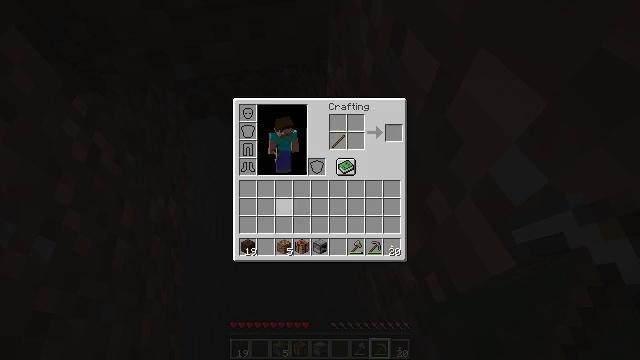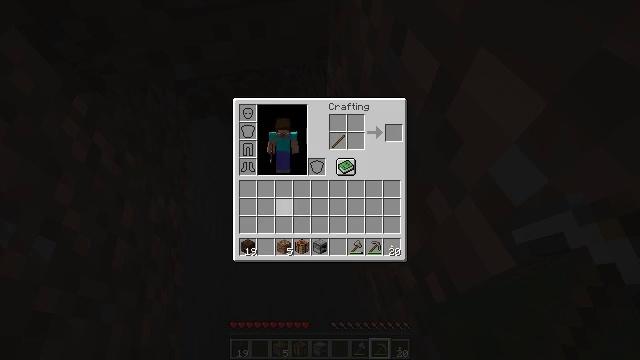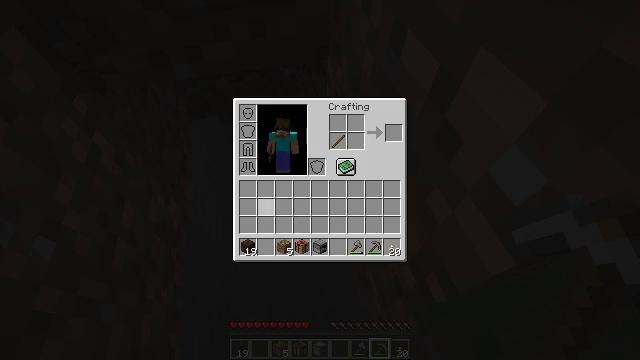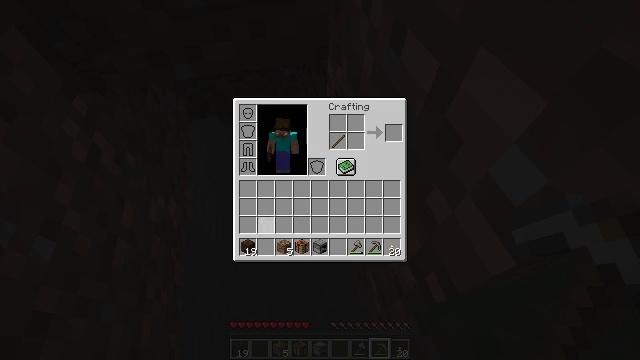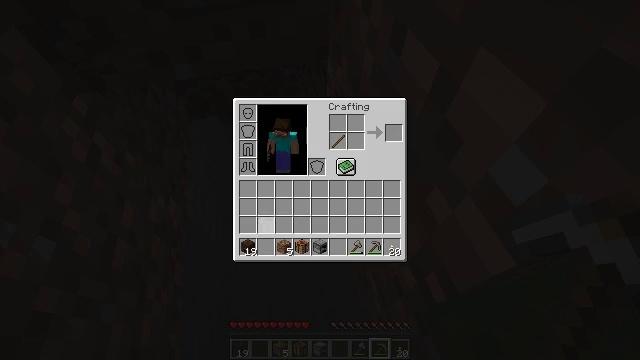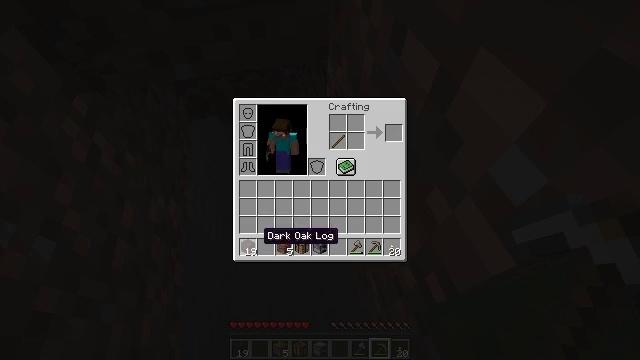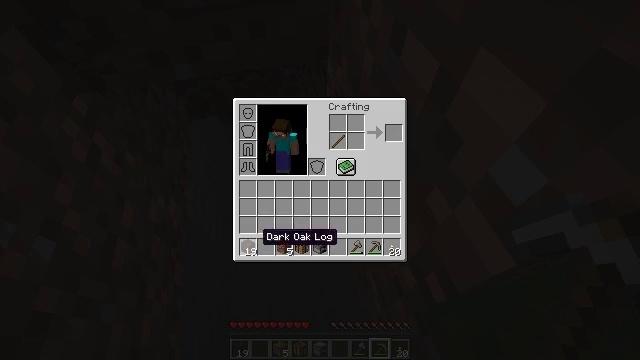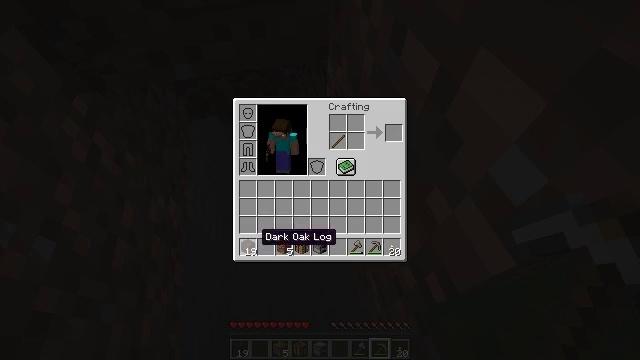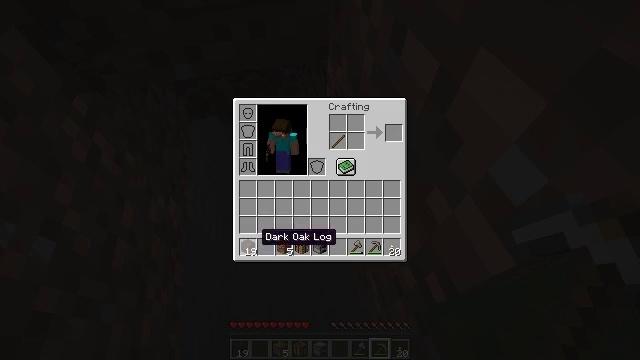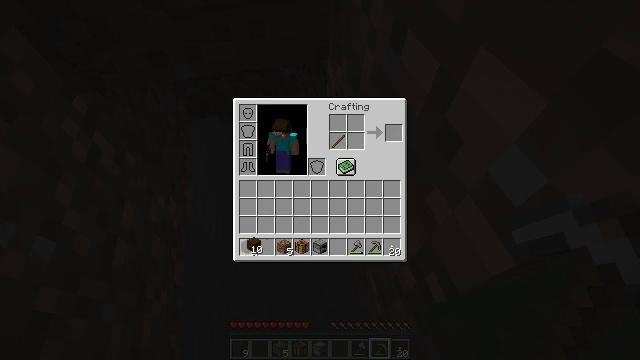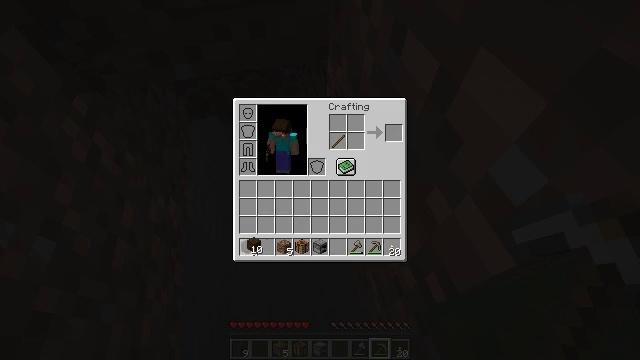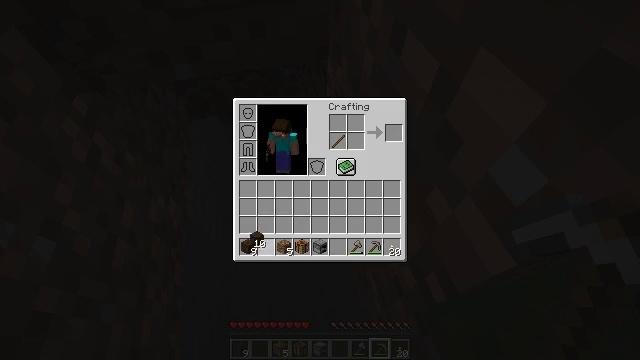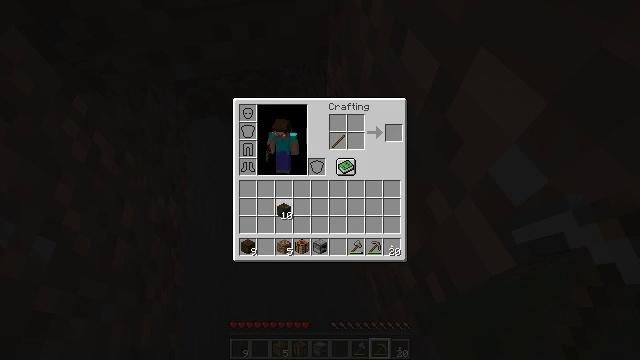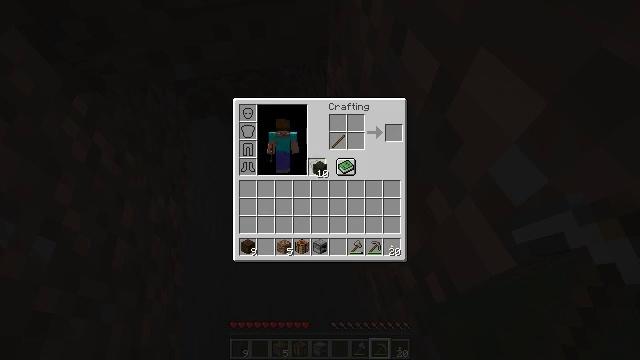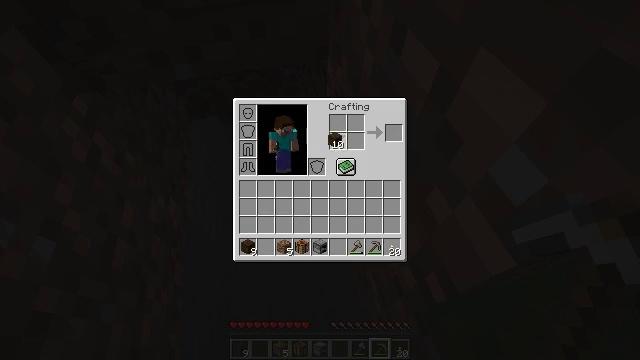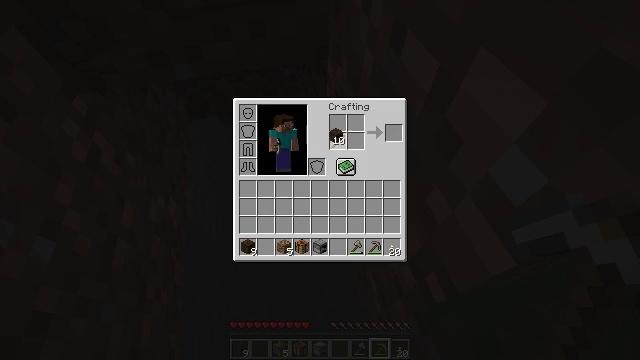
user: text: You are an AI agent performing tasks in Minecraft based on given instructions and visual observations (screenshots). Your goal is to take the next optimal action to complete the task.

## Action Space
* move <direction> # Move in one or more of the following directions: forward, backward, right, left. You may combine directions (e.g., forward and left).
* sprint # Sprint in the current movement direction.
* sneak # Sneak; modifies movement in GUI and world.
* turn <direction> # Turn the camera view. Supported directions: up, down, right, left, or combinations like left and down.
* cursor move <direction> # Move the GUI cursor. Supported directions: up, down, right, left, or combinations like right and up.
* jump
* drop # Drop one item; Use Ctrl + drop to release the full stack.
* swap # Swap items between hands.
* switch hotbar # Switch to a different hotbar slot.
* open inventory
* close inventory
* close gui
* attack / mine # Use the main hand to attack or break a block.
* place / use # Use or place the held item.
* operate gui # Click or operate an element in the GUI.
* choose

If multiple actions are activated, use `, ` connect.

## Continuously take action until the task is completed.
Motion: motion action
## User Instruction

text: Create dark oak planks using dark oak logs.
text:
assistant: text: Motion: cursor move left, open gui
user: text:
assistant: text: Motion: no_op
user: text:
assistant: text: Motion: cursor move down
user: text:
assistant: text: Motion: cursor move left and down
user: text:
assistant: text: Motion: cursor move down
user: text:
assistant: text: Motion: no_op
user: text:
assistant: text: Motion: no_op
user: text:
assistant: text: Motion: no_op
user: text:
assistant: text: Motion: choose
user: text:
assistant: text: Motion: choose
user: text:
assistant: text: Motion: choose
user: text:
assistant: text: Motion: cursor move right and up
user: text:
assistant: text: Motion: cursor move right and up
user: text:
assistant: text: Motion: cursor move right and up
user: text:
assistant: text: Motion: no_op
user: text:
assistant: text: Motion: no_op
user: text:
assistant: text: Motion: no_op
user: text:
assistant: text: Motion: no_op
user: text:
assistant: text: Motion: no_op
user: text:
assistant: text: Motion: no_op
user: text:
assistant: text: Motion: cursor move right
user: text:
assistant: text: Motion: cursor move right and down
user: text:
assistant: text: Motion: no_op
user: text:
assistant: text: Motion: no_op
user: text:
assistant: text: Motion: cursor move left
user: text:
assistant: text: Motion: no_op
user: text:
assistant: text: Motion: no_op
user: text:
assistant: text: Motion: no_op
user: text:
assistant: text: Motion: no_op
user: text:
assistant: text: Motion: operate gui